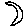
Label: moon